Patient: sex F, age 74
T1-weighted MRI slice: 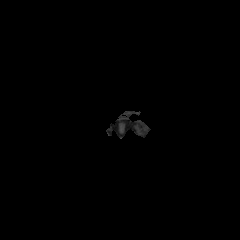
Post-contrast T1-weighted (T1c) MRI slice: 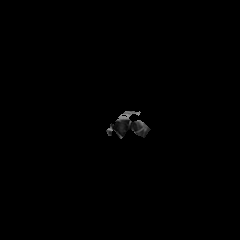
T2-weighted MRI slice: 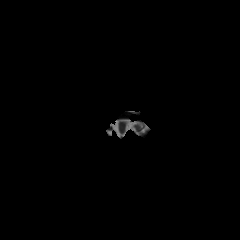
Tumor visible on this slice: no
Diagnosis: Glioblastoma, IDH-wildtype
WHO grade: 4